Field crop: maize
Growth stage: 2
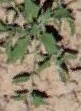
Species: atriplex